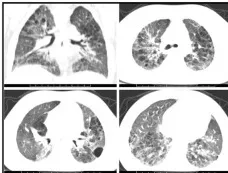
Radiological features during follow-up. (F) CT image showing no significant improvement after treated with prednisone plus CsA.
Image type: radiology (ct)